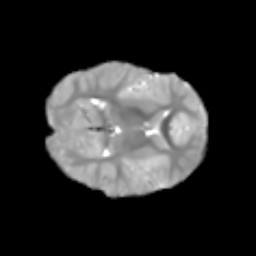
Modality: T2w
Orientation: axial
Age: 6
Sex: male
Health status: healthy